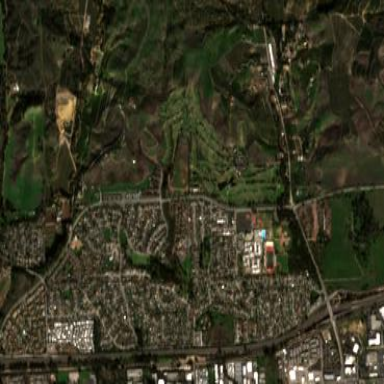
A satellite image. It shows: Golf course.